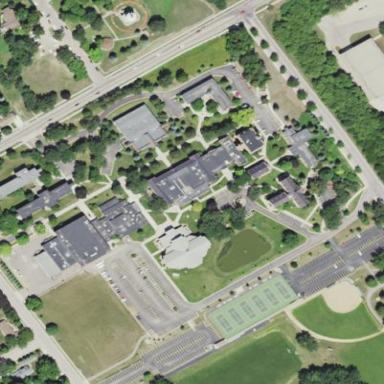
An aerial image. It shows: College.